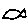
Label: fish